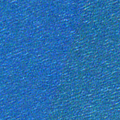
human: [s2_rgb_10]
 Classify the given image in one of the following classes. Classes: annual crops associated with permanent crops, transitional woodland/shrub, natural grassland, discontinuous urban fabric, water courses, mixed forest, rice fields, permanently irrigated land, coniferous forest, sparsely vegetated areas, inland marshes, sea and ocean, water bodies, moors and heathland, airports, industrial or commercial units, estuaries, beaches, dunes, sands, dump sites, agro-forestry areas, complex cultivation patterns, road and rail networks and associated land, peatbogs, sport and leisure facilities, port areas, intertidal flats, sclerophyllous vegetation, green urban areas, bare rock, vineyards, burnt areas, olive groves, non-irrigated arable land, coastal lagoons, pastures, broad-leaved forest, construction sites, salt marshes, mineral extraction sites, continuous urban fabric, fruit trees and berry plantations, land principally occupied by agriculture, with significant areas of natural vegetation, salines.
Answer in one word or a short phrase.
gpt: sea and ocean